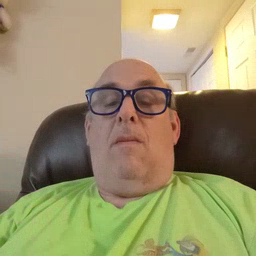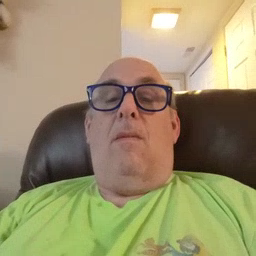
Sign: pajamas